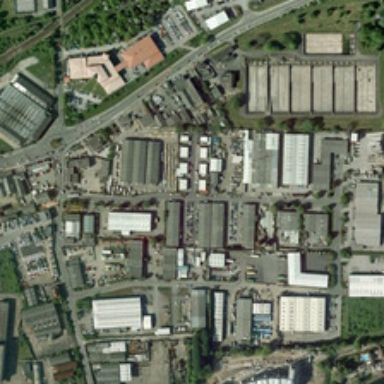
Next to the road is a large industrial area .